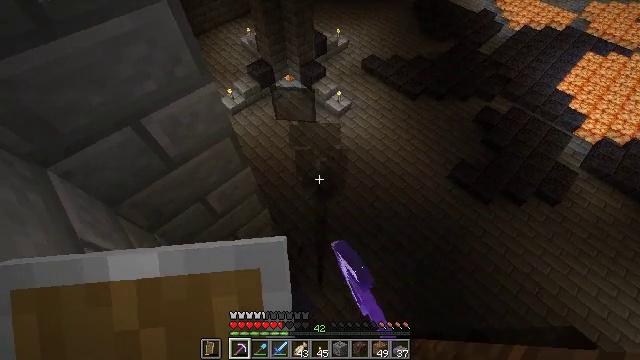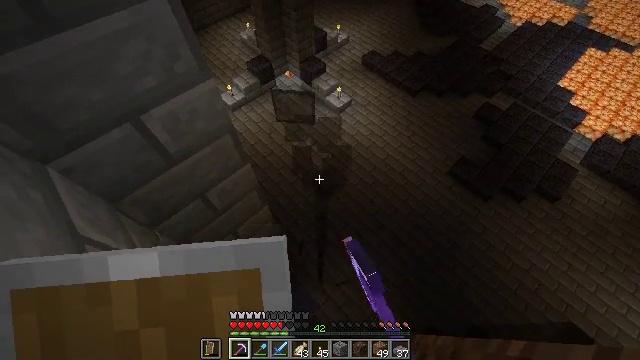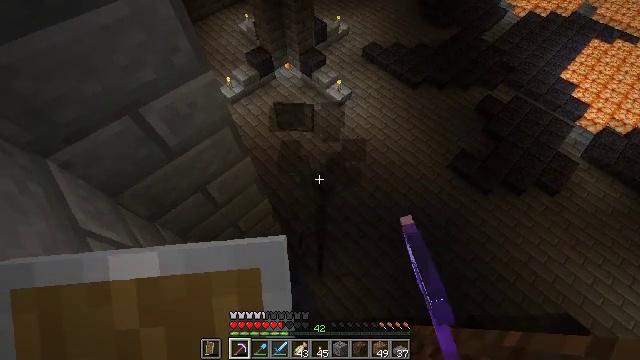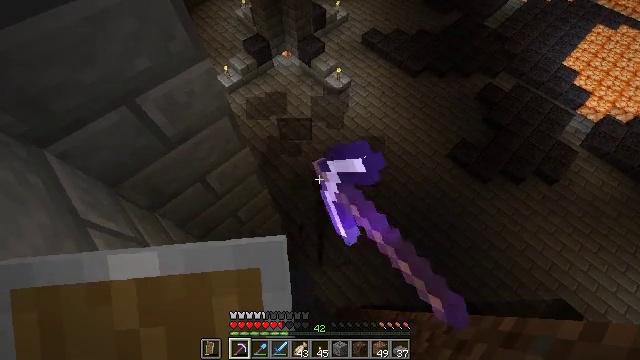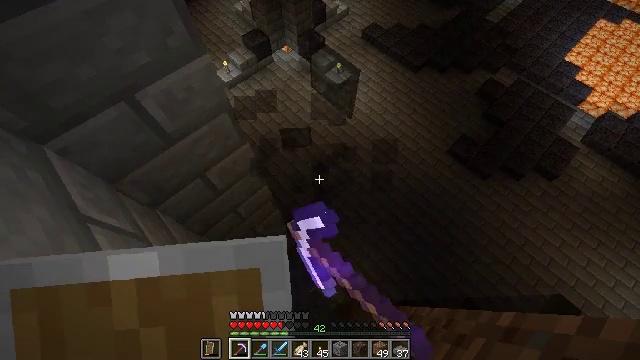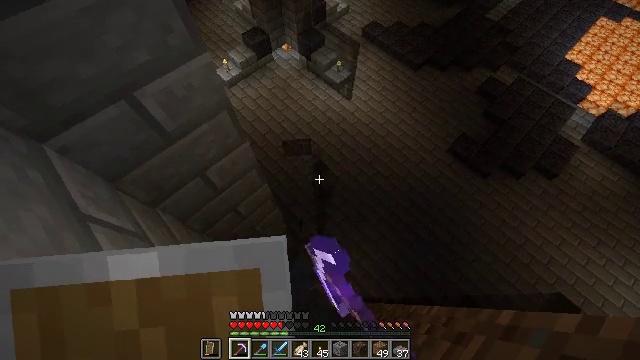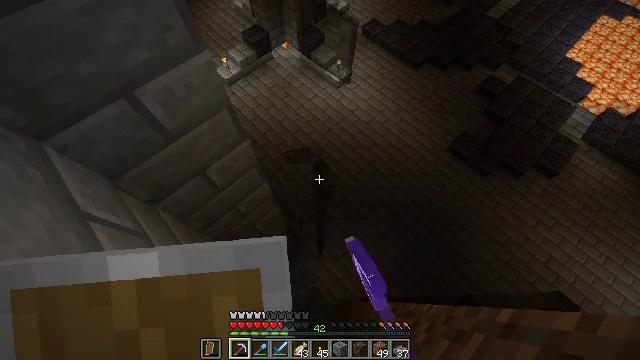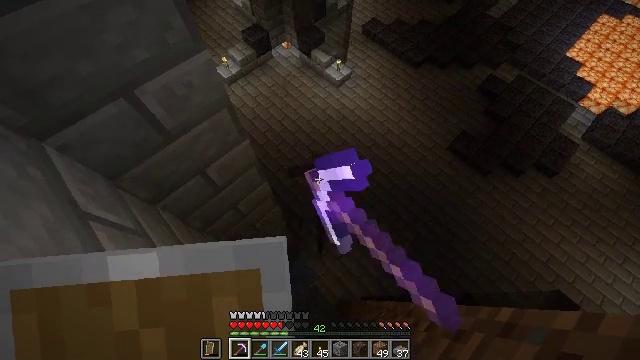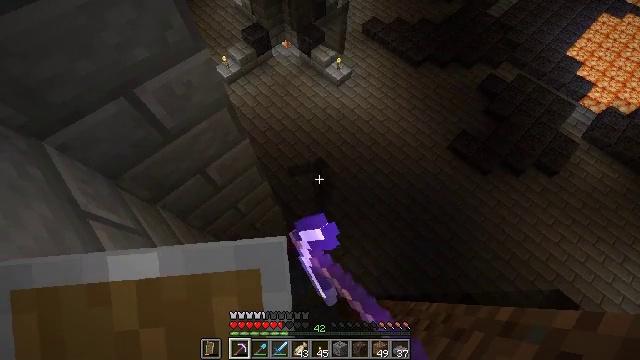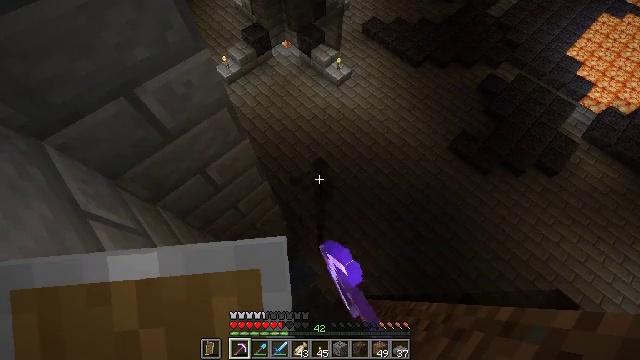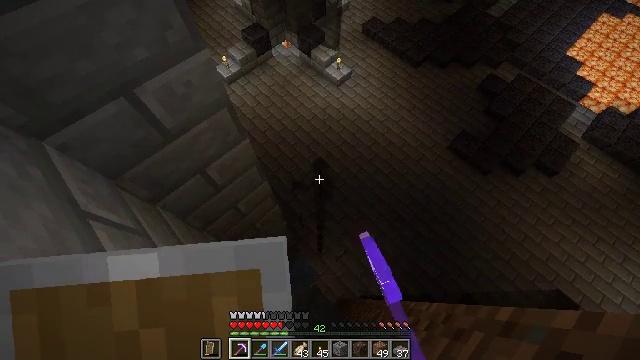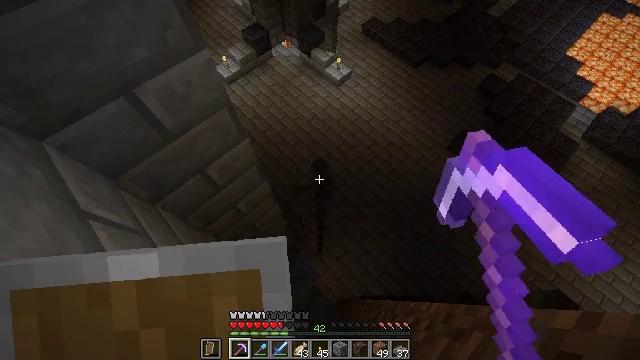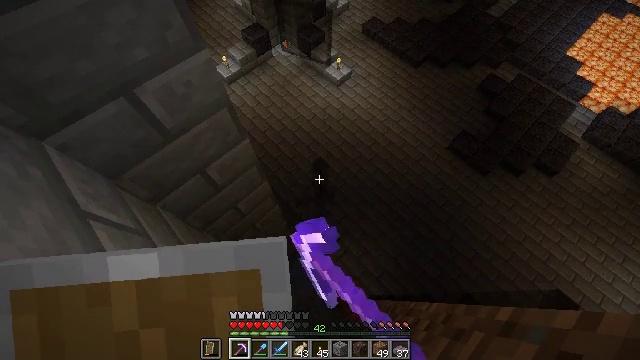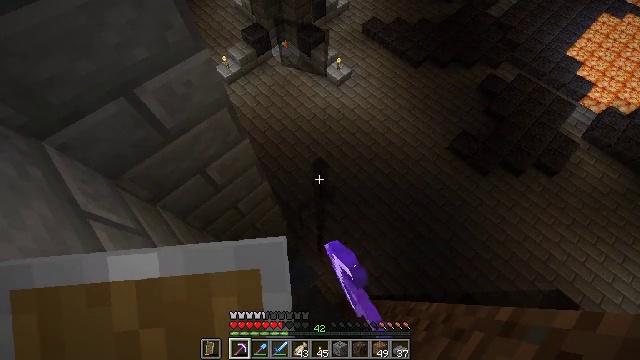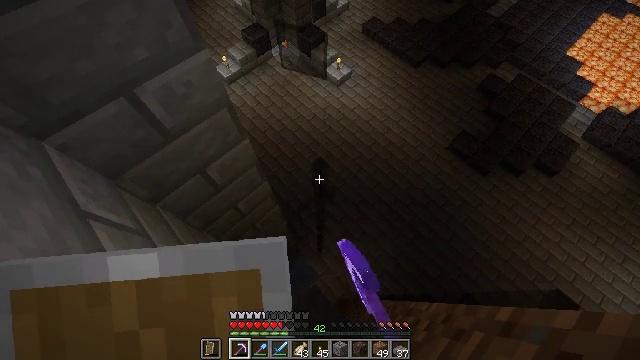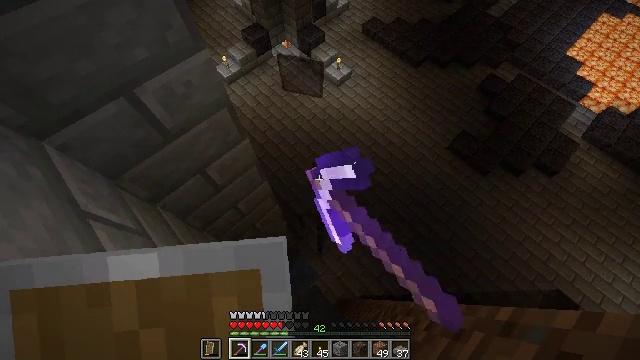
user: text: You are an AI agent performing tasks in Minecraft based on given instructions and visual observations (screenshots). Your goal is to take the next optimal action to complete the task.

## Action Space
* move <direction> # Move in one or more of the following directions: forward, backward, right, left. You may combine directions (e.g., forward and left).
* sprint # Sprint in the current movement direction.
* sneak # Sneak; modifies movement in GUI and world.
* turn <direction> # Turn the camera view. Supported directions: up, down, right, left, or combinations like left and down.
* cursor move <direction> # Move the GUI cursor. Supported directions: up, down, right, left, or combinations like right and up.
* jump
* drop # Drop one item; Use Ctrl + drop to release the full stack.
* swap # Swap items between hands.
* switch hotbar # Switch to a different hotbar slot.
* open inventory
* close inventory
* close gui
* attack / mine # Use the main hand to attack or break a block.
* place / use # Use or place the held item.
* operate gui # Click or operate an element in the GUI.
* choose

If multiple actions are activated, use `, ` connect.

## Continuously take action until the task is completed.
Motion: motion action
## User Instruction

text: Mine the black stained glass pane.
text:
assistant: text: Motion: attack / mine
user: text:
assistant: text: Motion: turn down, attack / mine
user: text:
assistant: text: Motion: turn down, attack / mine
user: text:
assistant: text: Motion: attack / mine
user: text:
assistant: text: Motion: attack / mine
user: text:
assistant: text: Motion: attack / mine
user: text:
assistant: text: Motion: attack / mine
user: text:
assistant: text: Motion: attack / mine
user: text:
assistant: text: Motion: attack / mine
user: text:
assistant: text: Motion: attack / mine
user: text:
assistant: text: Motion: attack / mine
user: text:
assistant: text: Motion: attack / mine
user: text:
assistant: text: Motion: attack / mine
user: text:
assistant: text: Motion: attack / mine
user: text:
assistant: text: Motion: attack / mine
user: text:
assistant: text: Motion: attack / mine
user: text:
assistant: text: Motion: attack / mine
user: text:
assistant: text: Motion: attack / mine
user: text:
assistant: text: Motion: attack / mine
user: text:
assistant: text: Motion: attack / mine
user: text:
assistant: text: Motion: turn down, attack / mine
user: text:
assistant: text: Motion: turn down, attack / mine
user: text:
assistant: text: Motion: turn down, attack / mine
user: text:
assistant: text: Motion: turn down, attack / mine
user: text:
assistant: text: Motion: attack / mine
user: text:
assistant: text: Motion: attack / mine
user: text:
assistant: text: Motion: attack / mine
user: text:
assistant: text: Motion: attack / mine
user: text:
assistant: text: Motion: attack / mine
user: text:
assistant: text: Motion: attack / mine